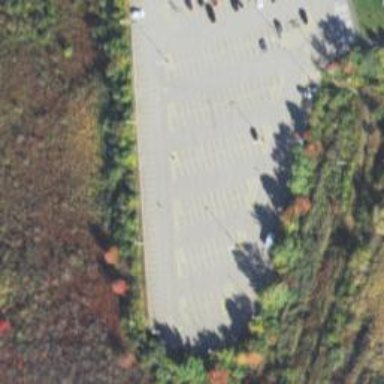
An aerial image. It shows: Parking area with park and ride facility. The surface of the parking area is designated for this purpose.